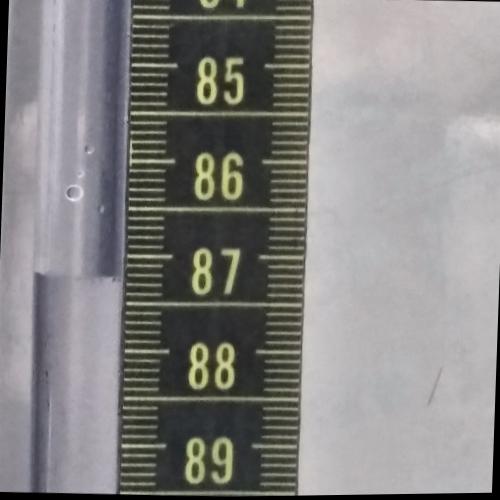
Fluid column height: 87.2 cm